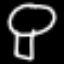
Label: mushroom